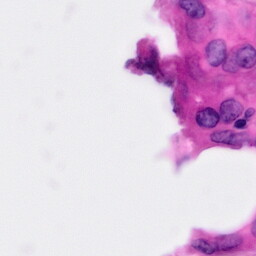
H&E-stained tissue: Pancreatic